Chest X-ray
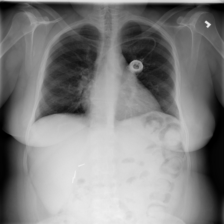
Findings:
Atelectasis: negative
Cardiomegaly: negative
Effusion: negative
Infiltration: negative
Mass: negative
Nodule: negative
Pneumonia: negative
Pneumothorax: negative
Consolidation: negative
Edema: negative
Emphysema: negative
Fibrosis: negative
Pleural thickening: negative
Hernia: negative